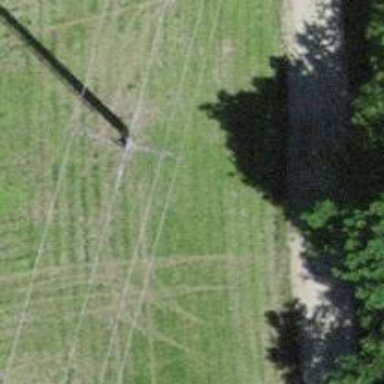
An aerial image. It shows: Concrete power pole.